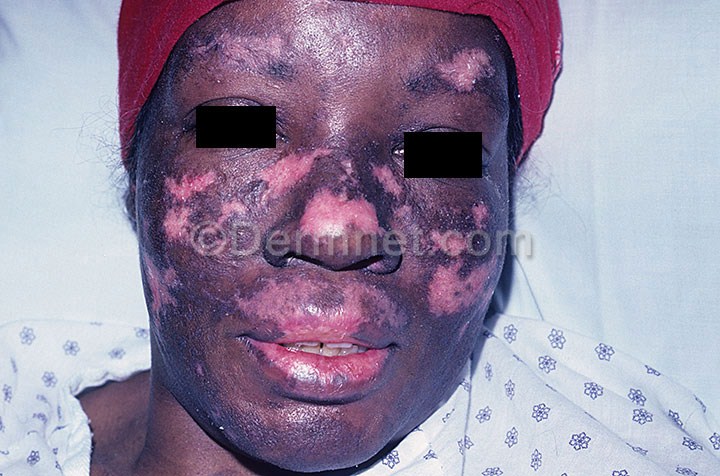
Disease: Lupus and other Connective Tissue diseases